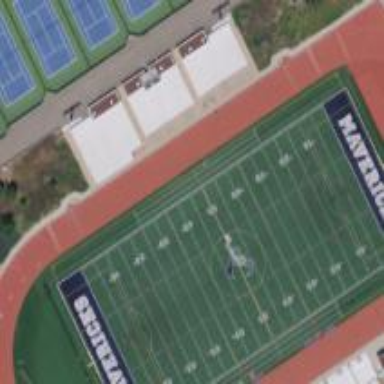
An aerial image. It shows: Artificial turf pitch used for American football.